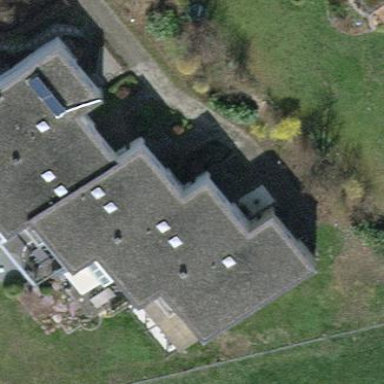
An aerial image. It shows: Terrace building.